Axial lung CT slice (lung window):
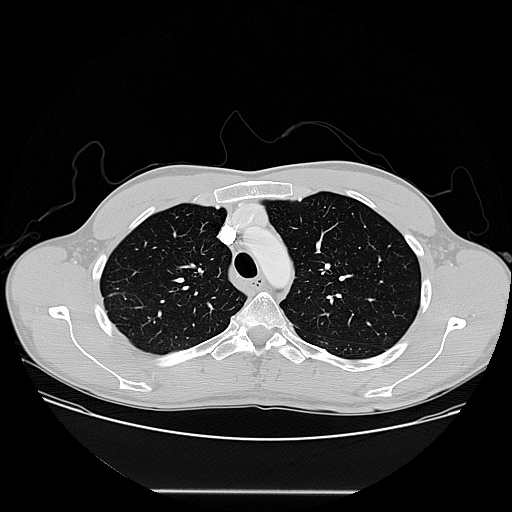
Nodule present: no